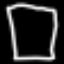
Label: square